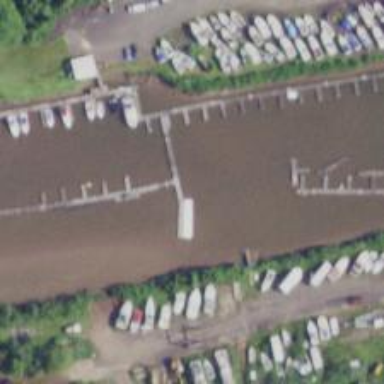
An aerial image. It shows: Marina on leisure land.